Question: I able to configure the make PHPStorm IDE to add a blank line after class open. But I could not find a config option to add blank line before class close.
Thanks

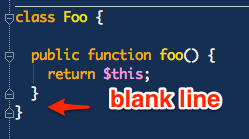
Answer: You need to set the maximum balnk lines to 2 like this: